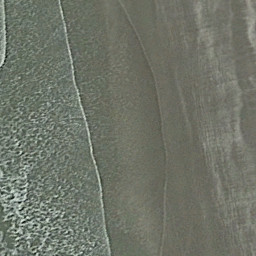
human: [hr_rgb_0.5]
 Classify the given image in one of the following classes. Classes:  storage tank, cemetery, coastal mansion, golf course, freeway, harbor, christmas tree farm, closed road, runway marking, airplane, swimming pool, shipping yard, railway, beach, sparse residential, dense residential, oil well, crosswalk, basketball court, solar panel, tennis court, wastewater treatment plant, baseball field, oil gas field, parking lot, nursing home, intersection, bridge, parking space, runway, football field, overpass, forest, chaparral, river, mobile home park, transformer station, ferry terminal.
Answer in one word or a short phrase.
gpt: beach